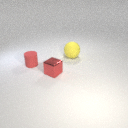
large yellow rubber sphere to the right of small red rubber cylinder